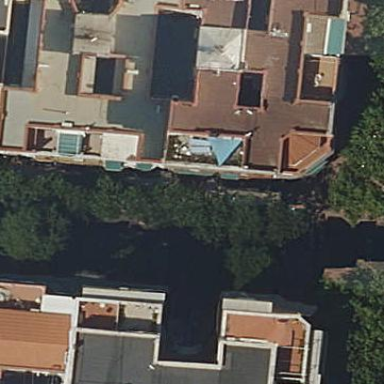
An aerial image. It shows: Image showing building with apartments.